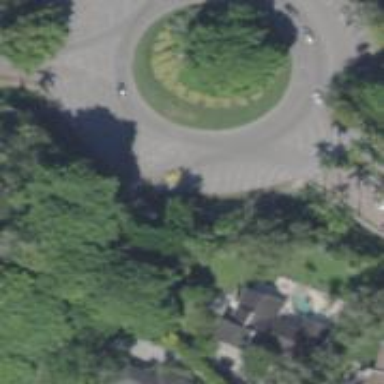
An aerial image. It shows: Secondary road with asphalt surface featuring roundabout. There is separate sidewalk along the road.